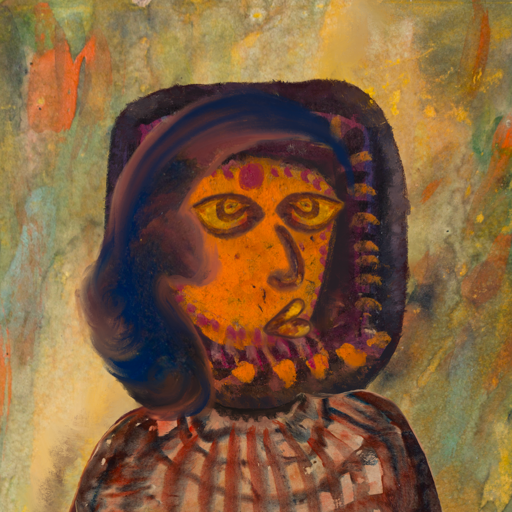
Background: Comrade, Head And Neck Side: Doll_w_Hair, Face Side: Comrade, Bust: Orphan, Hair Side: Mother_And_Son_Son, Head Accessory: Blank, Second Necklace: Blank, Necklace: Blank, Baby: Blank